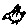
Label: bird